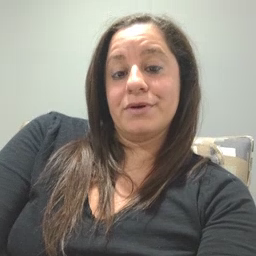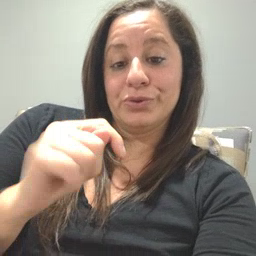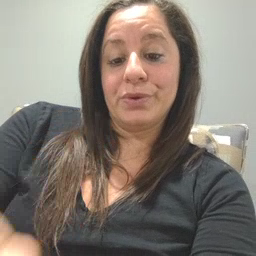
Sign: toy